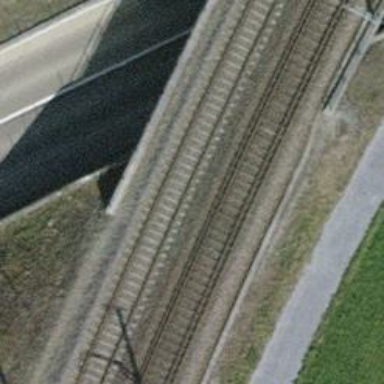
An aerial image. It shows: Railway bridge with electrified tracks and single contact line.